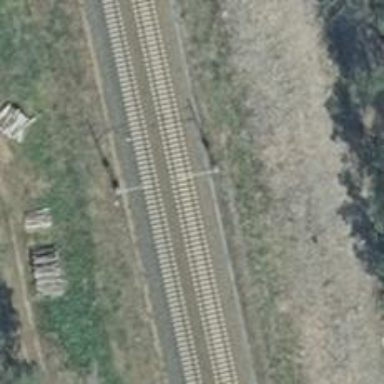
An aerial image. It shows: Railway milestone with catenary mast.